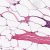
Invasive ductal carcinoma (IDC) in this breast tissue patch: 0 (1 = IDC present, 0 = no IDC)